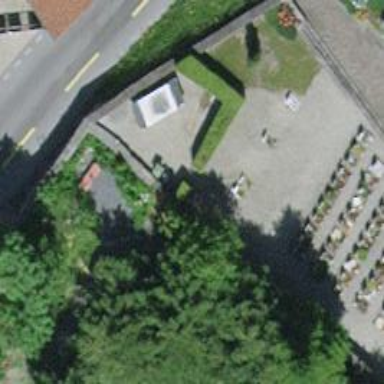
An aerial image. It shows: Cemetery.